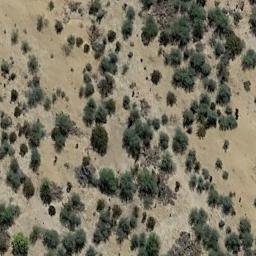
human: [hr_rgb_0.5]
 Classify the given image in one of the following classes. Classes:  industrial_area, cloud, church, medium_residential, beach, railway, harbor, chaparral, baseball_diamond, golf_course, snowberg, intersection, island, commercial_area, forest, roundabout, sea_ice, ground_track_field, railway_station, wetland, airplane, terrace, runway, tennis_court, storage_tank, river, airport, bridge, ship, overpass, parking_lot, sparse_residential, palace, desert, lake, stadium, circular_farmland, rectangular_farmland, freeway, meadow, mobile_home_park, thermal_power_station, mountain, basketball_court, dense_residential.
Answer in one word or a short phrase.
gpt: chaparral